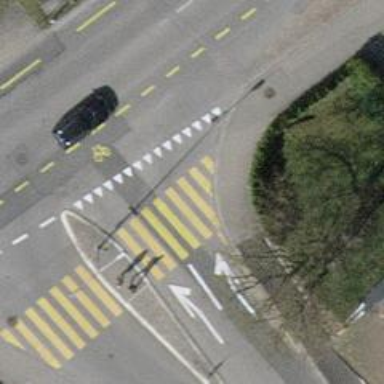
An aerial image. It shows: Kerb serving as barrier.